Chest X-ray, PA view. Patient: 44 years old, sex F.
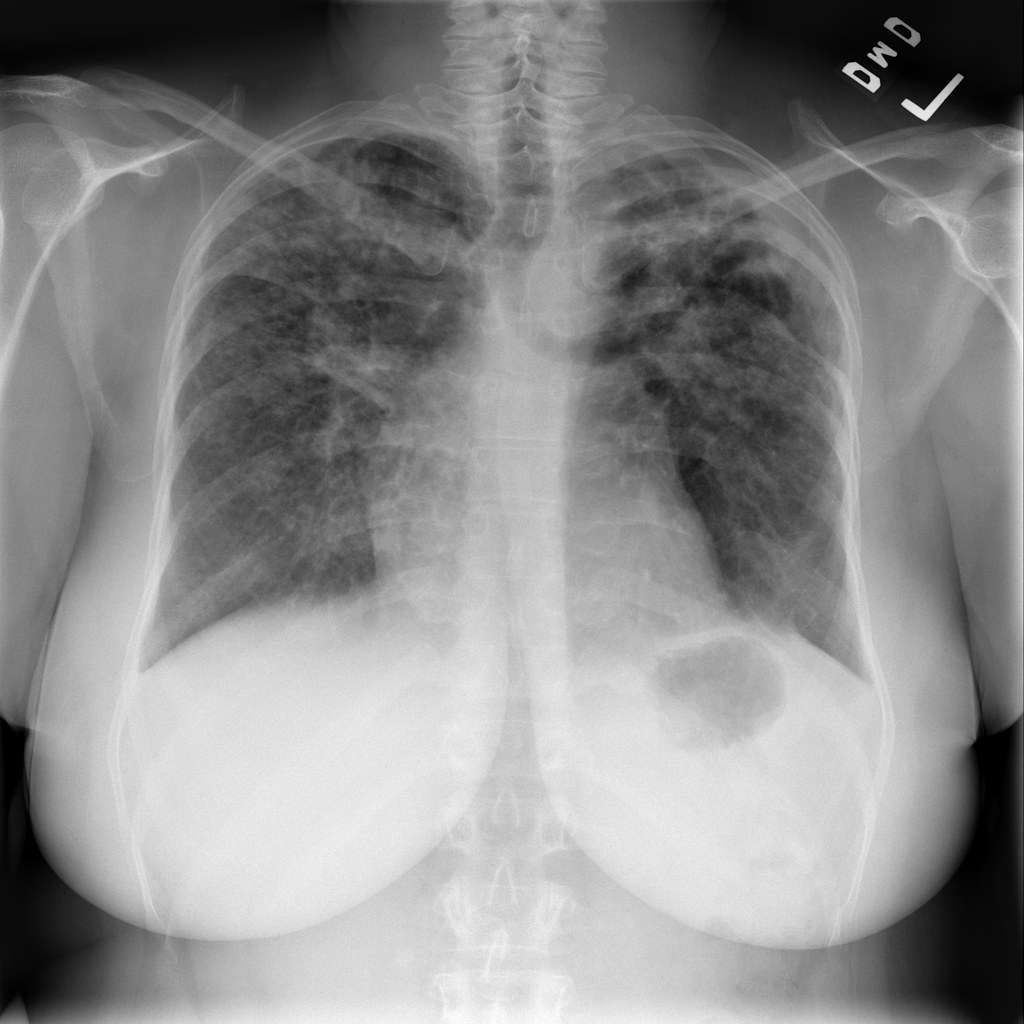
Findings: Atelectasis, Infiltration